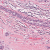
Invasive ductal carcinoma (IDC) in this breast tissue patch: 0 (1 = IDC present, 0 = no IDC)